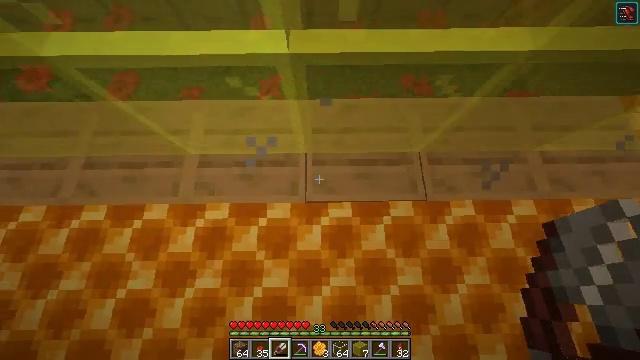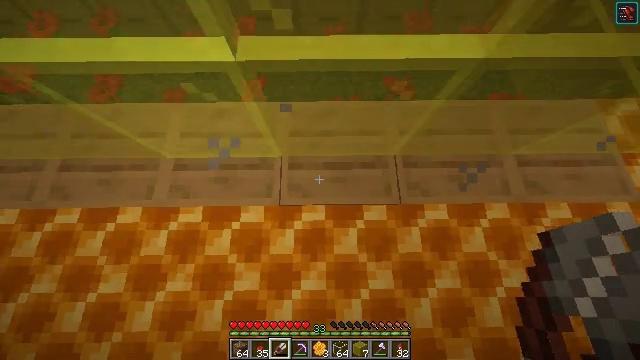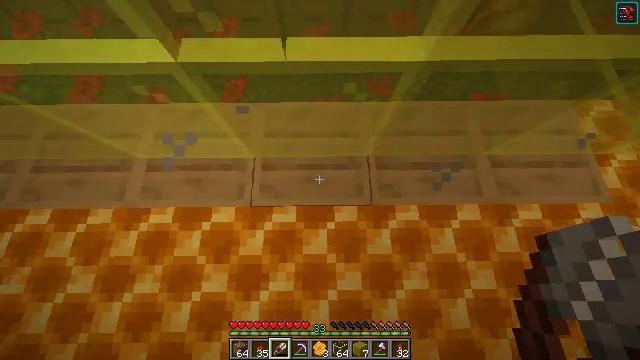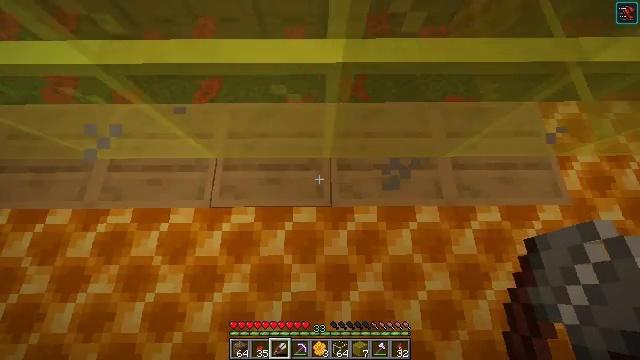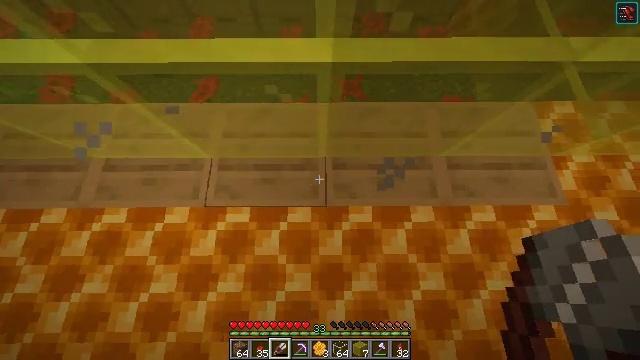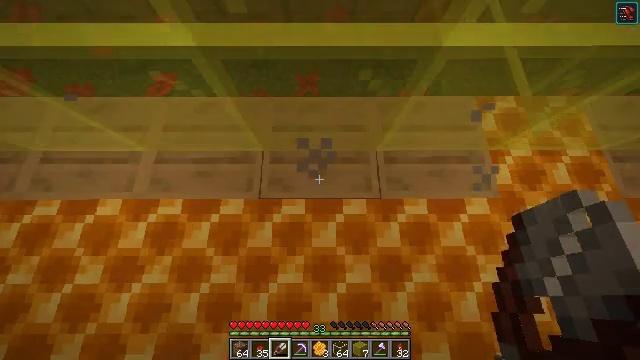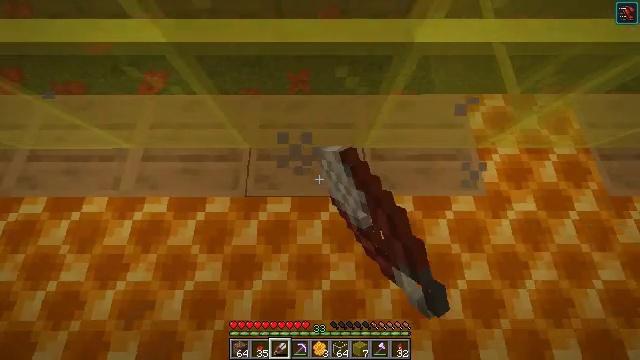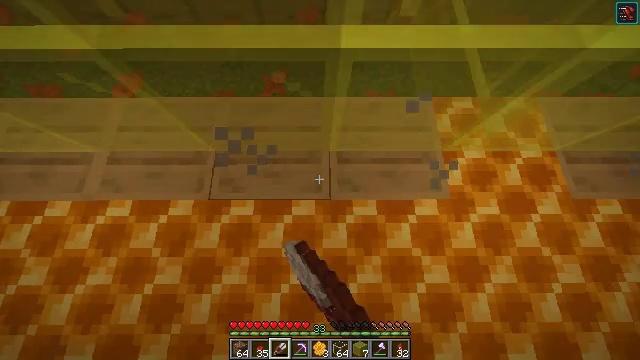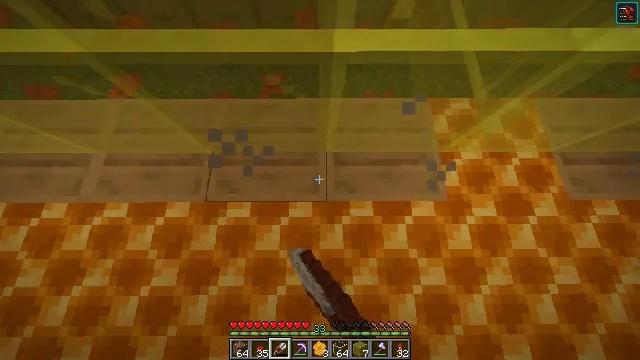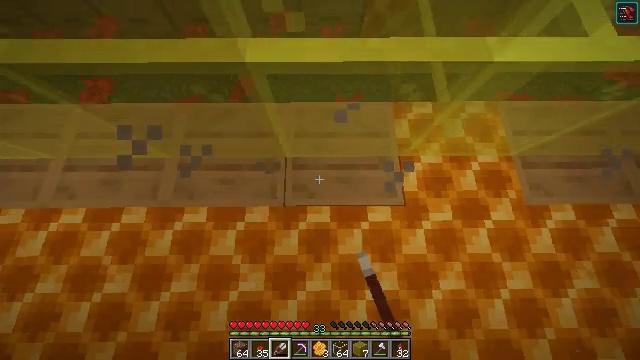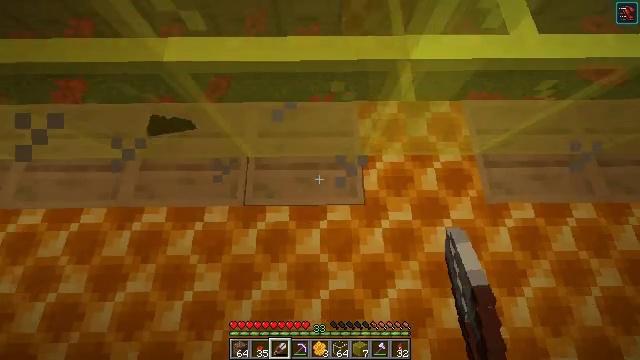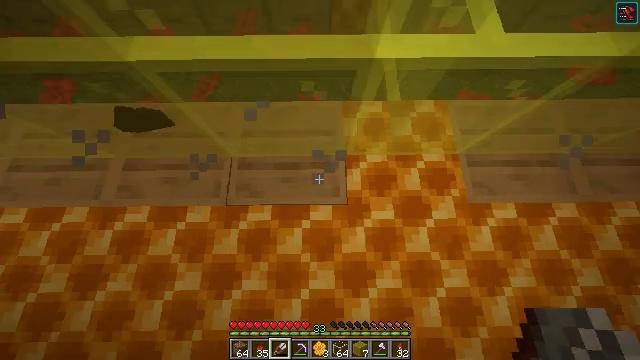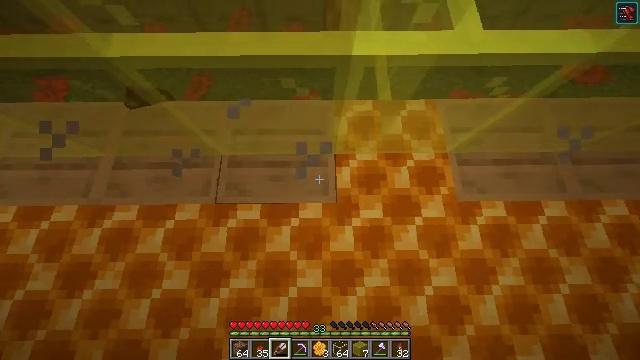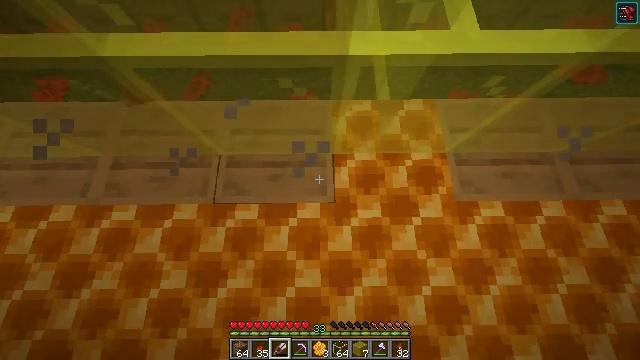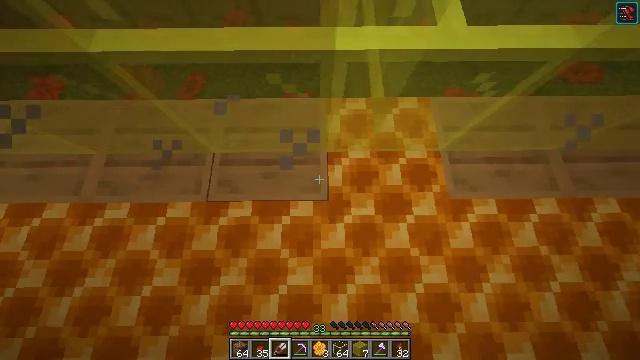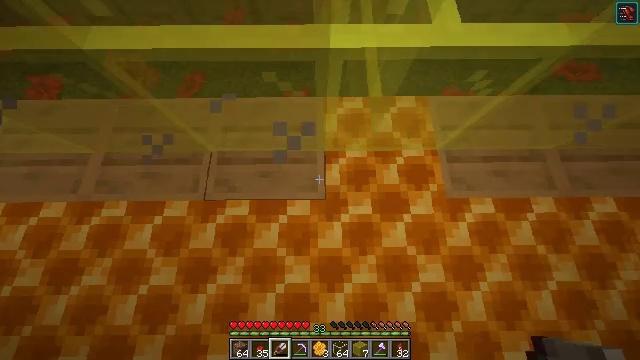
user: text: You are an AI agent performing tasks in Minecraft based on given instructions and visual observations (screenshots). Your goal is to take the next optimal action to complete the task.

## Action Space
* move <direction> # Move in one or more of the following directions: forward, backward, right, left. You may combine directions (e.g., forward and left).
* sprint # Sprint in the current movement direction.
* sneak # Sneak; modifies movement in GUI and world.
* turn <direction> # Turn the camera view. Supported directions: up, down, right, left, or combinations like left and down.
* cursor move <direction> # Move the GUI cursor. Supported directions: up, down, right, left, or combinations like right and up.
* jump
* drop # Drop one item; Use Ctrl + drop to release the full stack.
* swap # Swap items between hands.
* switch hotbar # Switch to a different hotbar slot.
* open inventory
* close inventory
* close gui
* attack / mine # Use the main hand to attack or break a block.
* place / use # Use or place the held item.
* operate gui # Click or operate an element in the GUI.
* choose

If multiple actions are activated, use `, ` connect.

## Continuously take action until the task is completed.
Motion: motion action
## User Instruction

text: Craft a honeycomb block by arranging honeycombs in the crafting grid.
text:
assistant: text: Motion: move right, use / place
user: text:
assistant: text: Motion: use / place
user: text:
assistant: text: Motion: move right, use / place
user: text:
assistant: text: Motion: move right, use / place
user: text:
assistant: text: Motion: move right, use / place
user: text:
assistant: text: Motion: move right, use / place
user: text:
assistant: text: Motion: use / place
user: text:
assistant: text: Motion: move right, use / place
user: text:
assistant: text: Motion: move right, use / place
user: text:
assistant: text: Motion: move right, use / place
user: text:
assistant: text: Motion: use / place
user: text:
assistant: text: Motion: use / place
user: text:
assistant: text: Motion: use / place
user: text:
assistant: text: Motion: use / place
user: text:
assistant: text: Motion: use / place
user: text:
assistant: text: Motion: use / place
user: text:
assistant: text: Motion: use / place
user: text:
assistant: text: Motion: use / place
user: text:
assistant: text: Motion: move right, use / place
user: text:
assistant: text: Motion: move right, use / place
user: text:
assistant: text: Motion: move right, use / place
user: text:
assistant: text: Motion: move right, use / place
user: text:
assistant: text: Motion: move right, use / place
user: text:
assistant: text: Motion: move right, use / place
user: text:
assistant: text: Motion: move right, use / place
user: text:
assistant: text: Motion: use / place
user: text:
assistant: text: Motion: move right, use / place
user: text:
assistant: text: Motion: move right, use / place
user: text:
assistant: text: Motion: move right, use / place
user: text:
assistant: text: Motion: move right, use / place